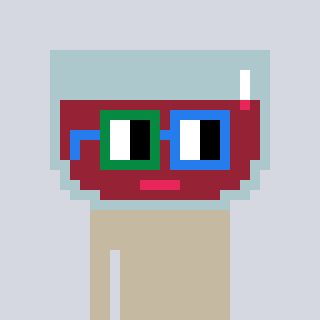
a pixel art character with square green and blue glasses, a wine-shaped head and a bege-colored body on a cool background